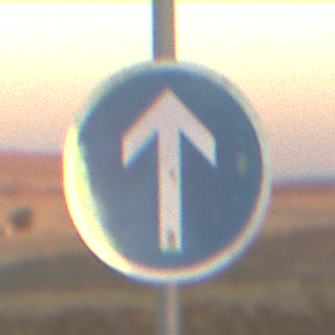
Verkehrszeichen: VorgeschriebeneFahrtrichtungGeradeaus
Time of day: SunriseSunset
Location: Outdoor (Nature)
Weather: Clear
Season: NotSpecified
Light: Natural